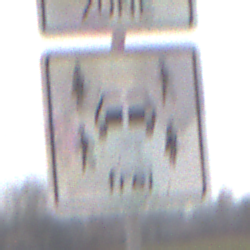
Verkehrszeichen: CarsharingfahrzeugeFrei
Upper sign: BeginnEingeschraenktesHalteverbotZone
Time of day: Midday
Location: Outdoor (RoadRail)
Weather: Overcast
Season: NotSpecified
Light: Natural